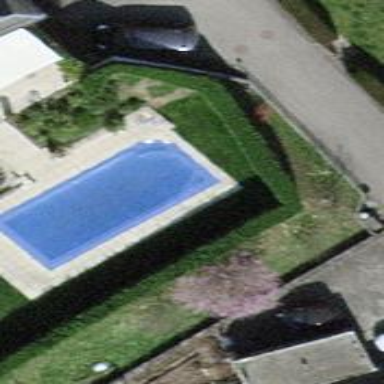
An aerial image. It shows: Swimming pool located in leisure land.